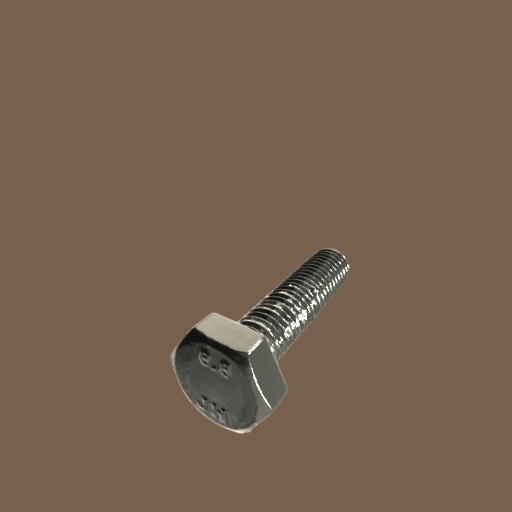
Label: bolt